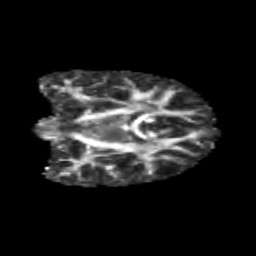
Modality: FA
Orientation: coronal
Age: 11
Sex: female
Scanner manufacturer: siemens
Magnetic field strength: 3 T
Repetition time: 3.8 s
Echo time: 0.07 s